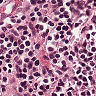
Metastatic tissue present: no